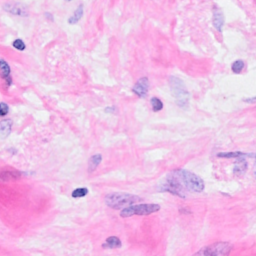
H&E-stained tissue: Breast